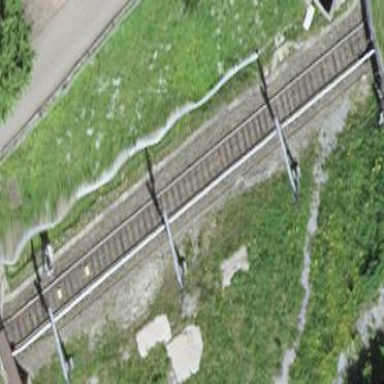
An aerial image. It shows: Railway area.